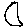
Label: moon